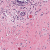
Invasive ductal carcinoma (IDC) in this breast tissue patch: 1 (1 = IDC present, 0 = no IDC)